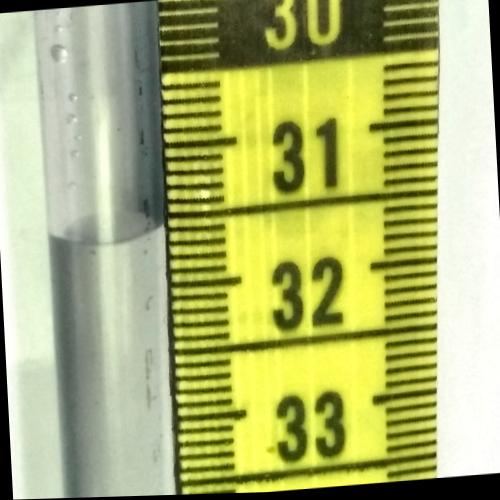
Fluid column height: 31.6 cm